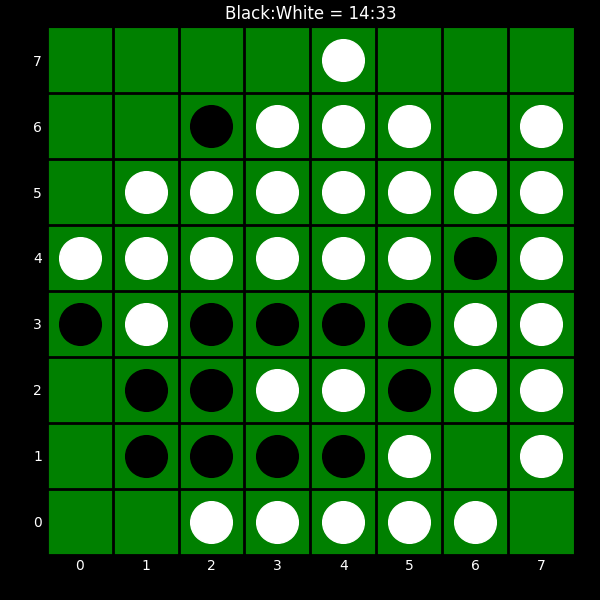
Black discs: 14
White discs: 33